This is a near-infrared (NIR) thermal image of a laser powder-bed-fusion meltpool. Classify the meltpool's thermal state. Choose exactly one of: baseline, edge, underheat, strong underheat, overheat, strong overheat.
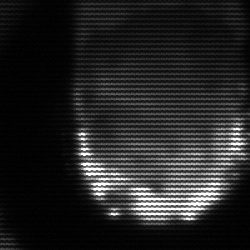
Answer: baseline